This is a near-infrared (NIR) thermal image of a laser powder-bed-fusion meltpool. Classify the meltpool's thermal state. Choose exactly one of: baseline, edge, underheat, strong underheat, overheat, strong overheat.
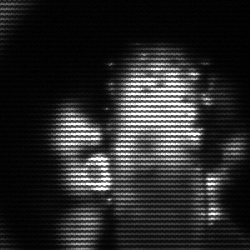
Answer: strong underheat